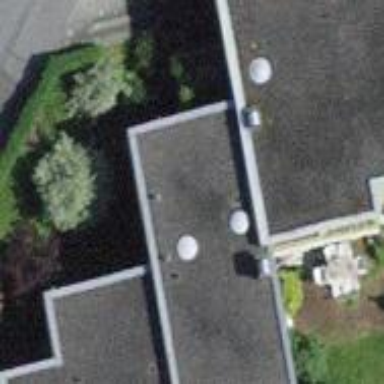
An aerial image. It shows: Terrace building.